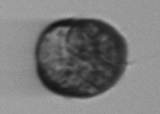
Label: Margalefidinium